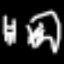
Label: chair